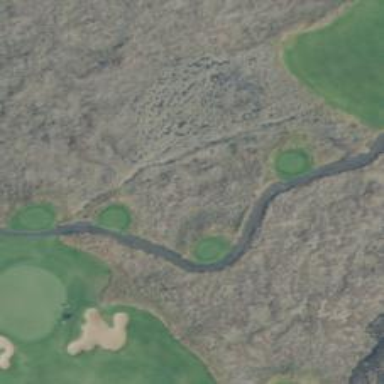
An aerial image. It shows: Pathway for golfing.